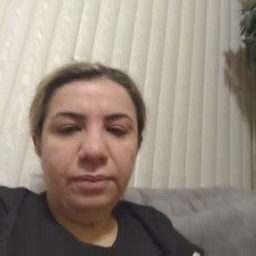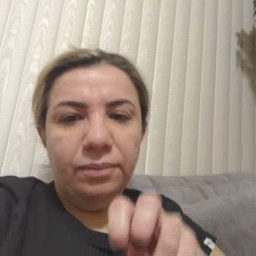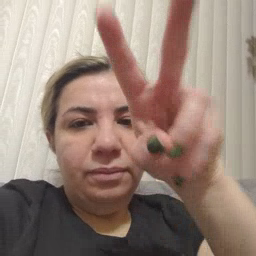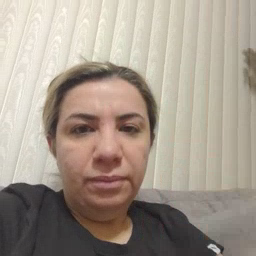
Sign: jump